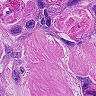
Metastatic tissue present: yes